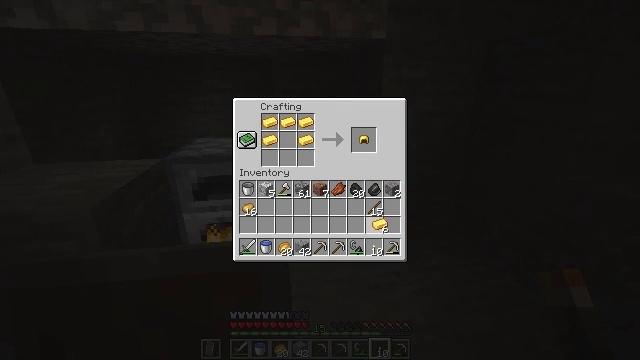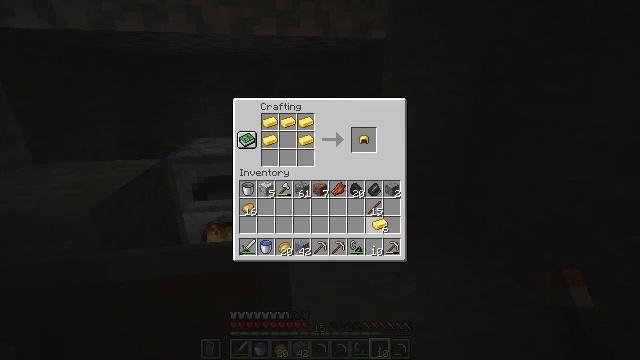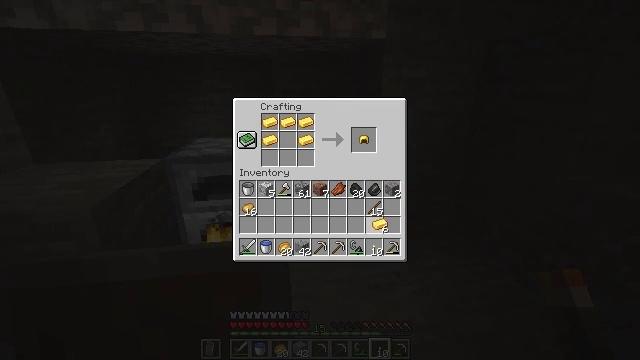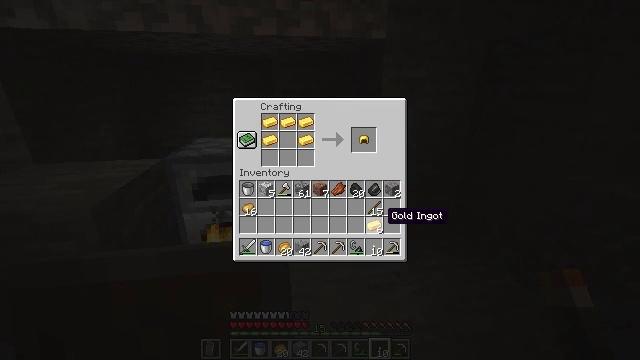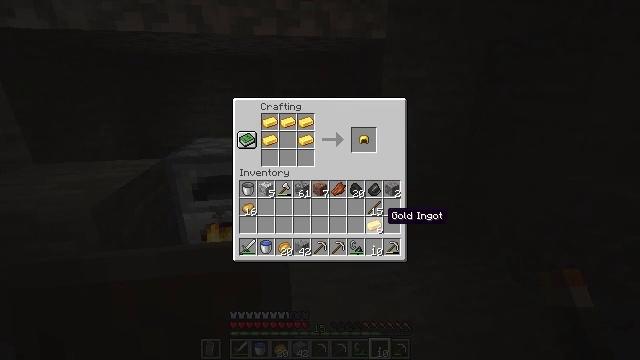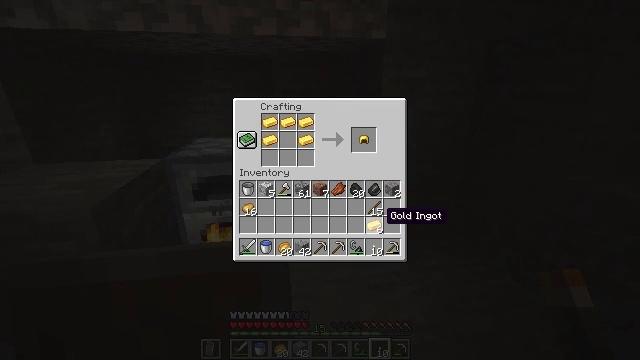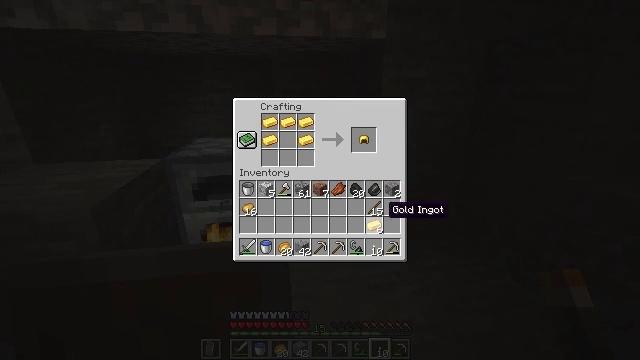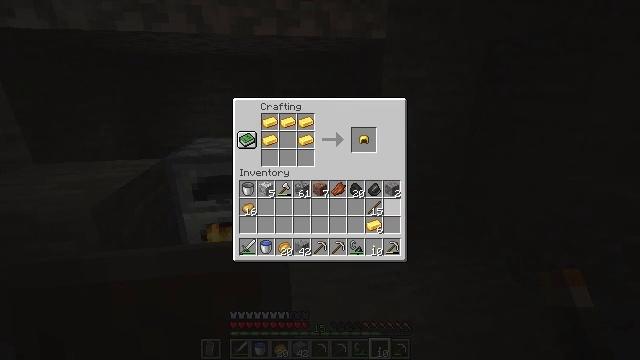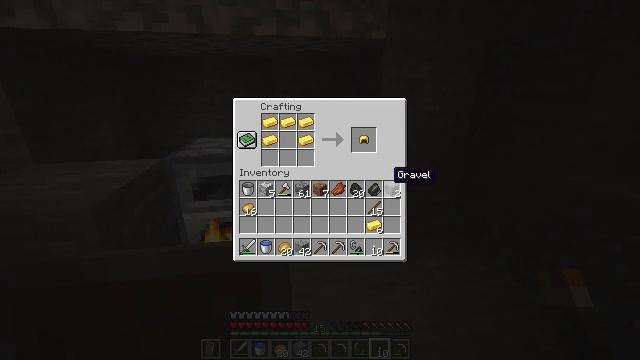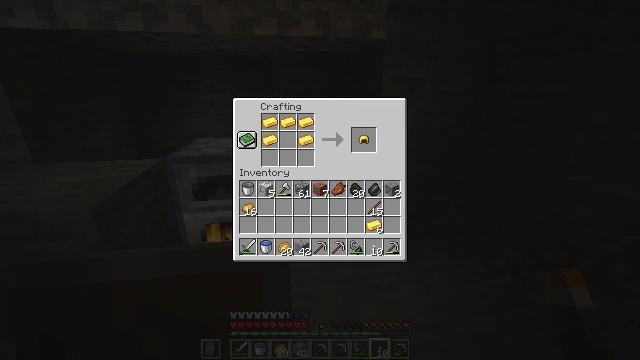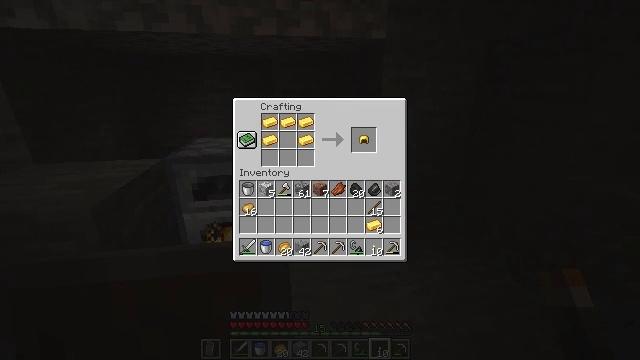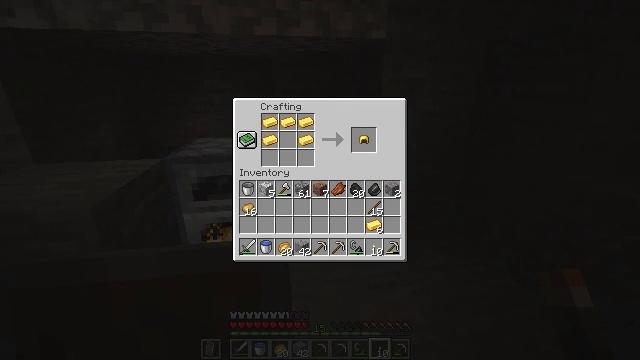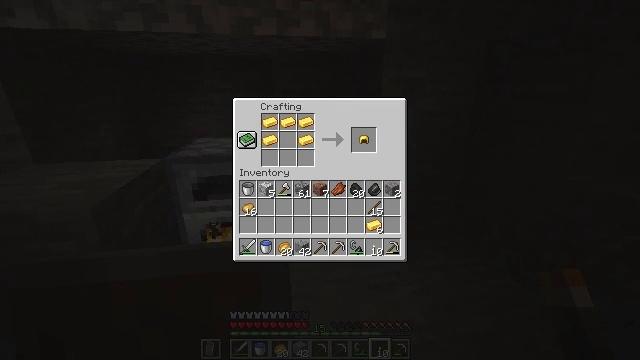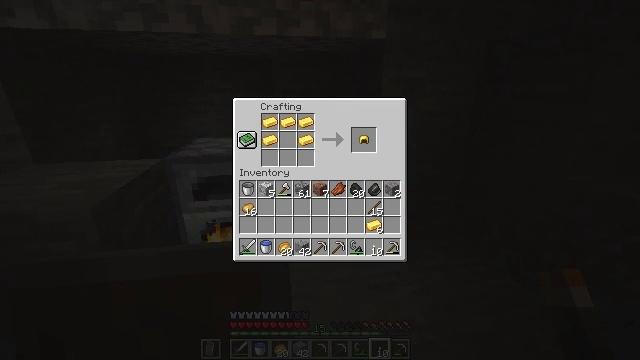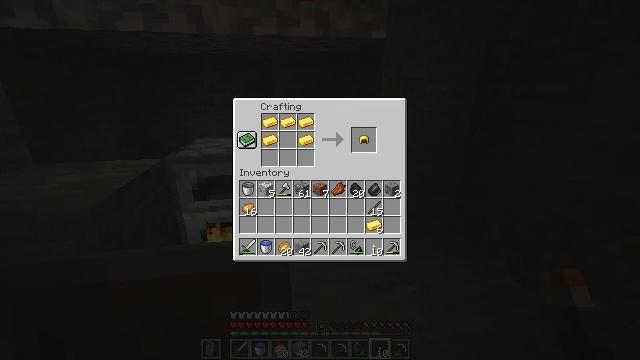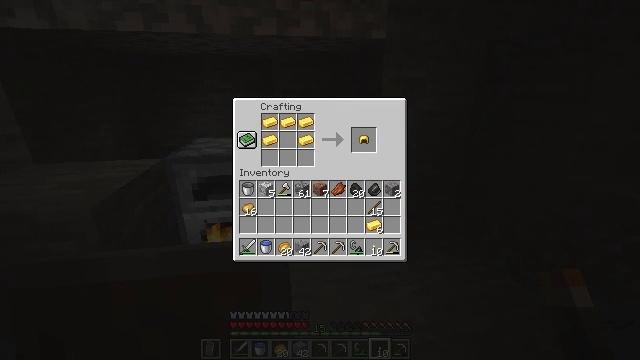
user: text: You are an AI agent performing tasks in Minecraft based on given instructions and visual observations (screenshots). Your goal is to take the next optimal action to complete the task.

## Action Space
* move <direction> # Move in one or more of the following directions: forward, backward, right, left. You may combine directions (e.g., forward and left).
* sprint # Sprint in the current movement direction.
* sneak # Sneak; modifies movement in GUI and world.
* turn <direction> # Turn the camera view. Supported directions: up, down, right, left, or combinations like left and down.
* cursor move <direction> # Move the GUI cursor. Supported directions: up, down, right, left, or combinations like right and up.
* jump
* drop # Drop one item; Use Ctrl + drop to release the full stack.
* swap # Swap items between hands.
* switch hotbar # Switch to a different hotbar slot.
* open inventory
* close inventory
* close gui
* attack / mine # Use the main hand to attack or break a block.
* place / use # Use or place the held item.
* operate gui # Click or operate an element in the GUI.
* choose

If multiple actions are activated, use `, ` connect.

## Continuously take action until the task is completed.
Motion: motion action
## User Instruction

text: Make a golden helmet with gold ingots.
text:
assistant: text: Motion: operate gui
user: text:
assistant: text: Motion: operate gui
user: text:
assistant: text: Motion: no_op
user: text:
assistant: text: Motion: no_op
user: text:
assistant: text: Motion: no_op
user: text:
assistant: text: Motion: no_op
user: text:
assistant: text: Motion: sneak, cursor move up
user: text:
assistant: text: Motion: sneak, cursor move up
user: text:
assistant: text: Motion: sneak, cursor move up
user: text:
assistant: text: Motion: sneak
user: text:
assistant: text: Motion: sneak
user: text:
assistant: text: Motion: sneak
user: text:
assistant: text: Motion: sneak, cursor move left
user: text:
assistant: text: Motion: sneak
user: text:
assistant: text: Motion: sneak
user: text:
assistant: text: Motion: sneak
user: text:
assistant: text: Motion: sneak
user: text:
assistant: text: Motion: sneak
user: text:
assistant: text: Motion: sneak
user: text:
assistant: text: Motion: sneak
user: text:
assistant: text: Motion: sneak
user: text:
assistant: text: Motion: sneak, choose
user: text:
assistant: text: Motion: sneak, choose
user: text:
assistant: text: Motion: sneak, choose
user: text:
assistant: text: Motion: sneak
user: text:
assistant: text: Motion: sneak
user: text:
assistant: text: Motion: sneak